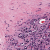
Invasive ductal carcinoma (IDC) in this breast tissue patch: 0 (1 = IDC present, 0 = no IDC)